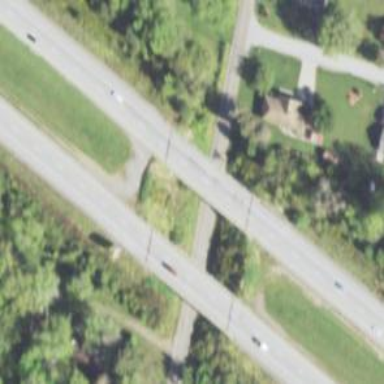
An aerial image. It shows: Asphalt bridge on motorway.